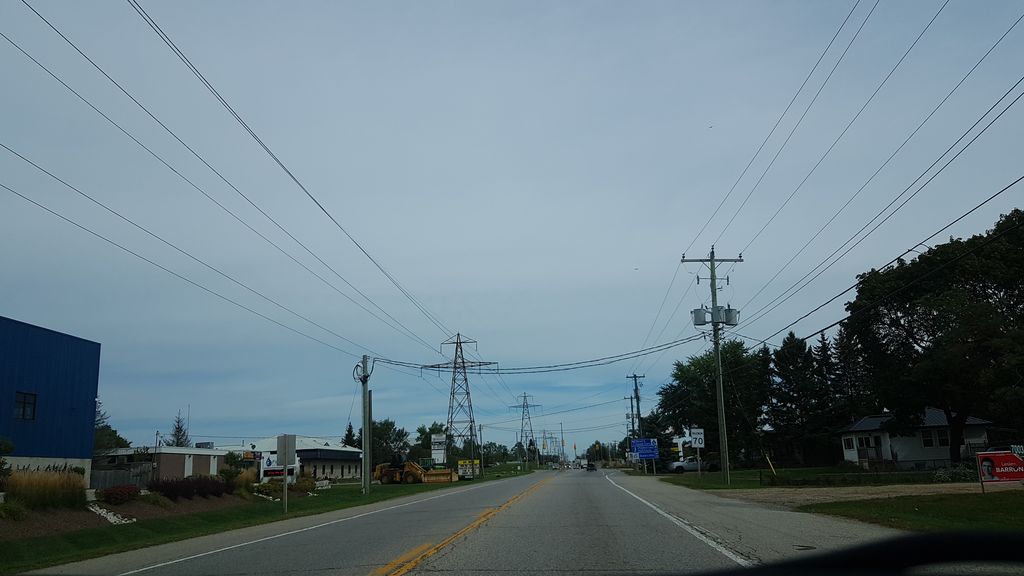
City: kitchener-waterloo